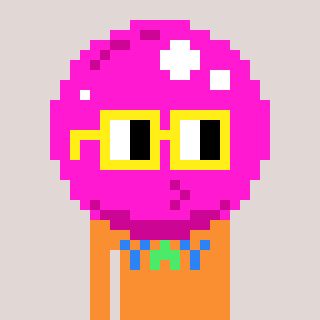
a pixel art character with square yellow glasses, a bubblegum-shaped head and a orange-colored body on a warm background